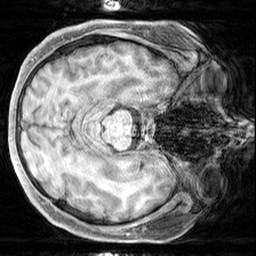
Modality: T1w
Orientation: axial
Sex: male
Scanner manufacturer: siemens
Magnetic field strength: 3 T
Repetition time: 2.3 s
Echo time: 0.00226 s